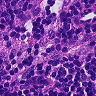
Metastatic tissue present: no